Field crop: maize
Growth stage: 2
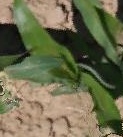
Species: maize